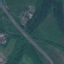
Land use / land cover: Highway